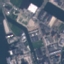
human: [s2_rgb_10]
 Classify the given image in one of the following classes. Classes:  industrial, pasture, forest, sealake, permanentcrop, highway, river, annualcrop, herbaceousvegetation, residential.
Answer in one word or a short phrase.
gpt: Industrial